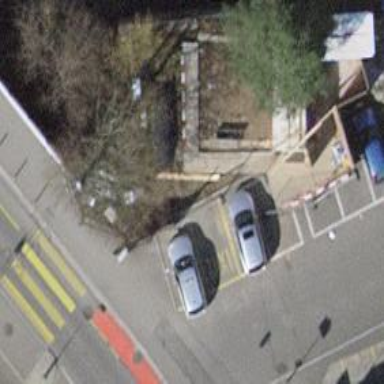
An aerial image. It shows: Taxi stand.